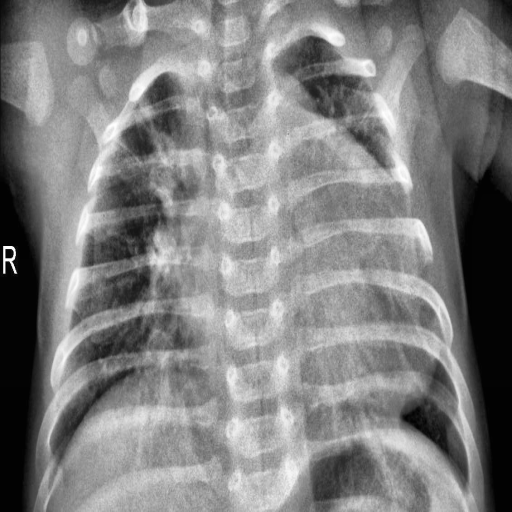
Finding: PNEUMONIA